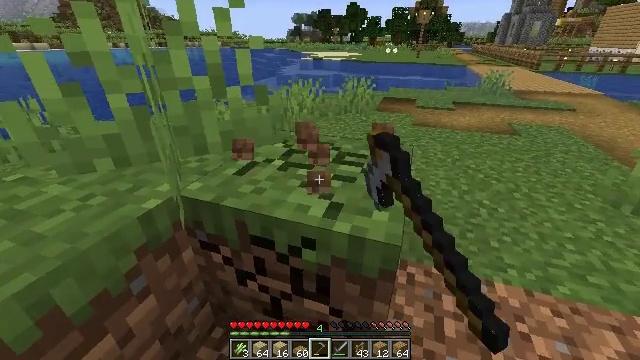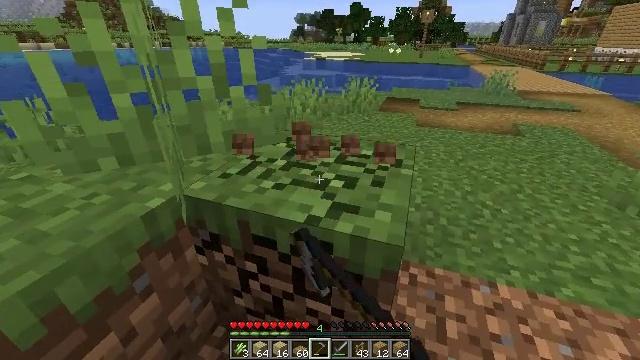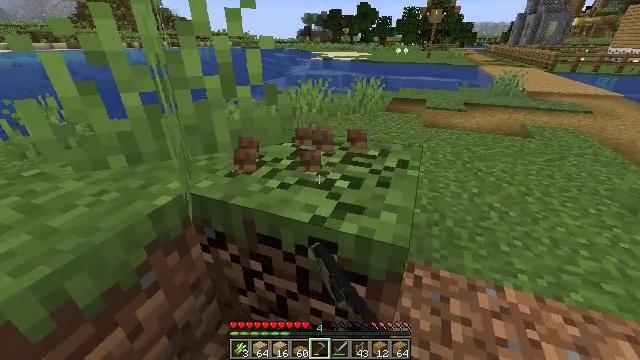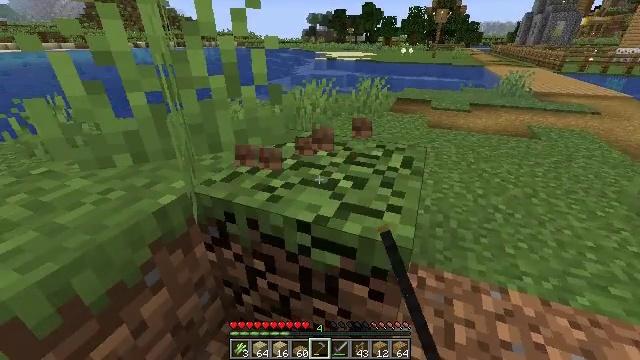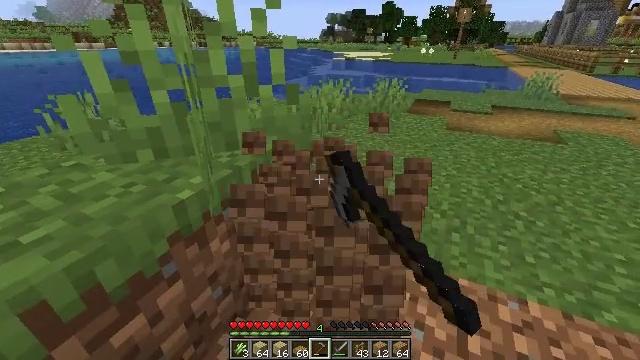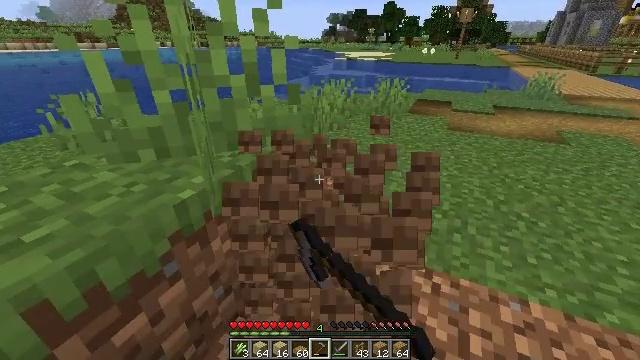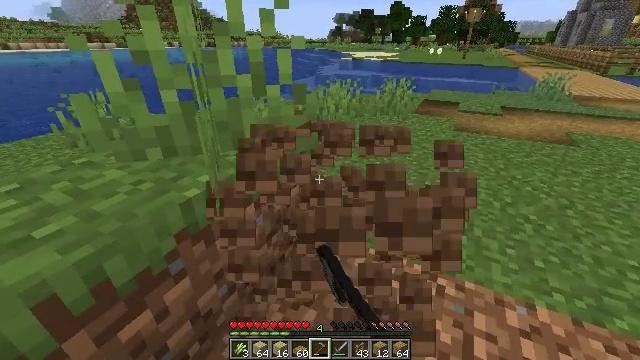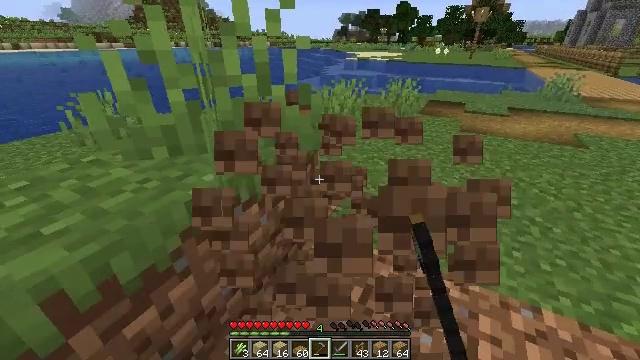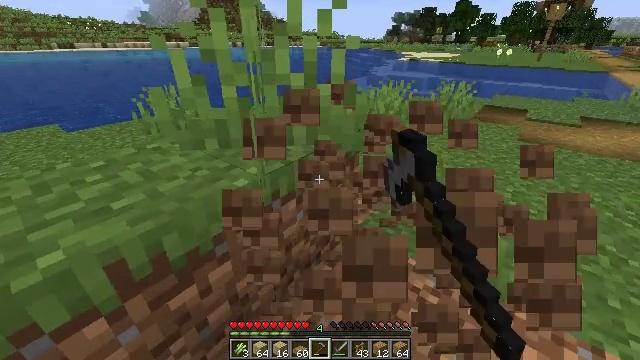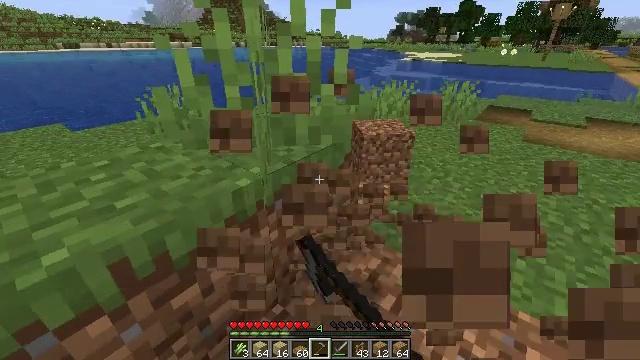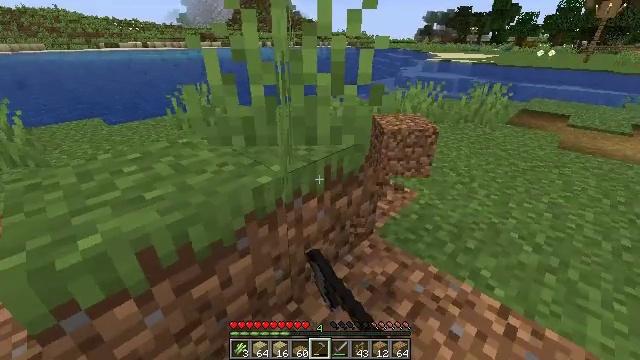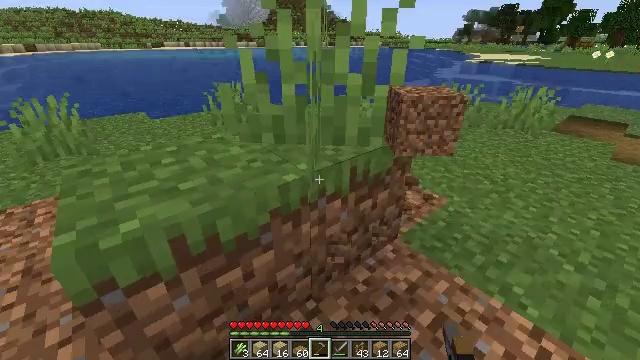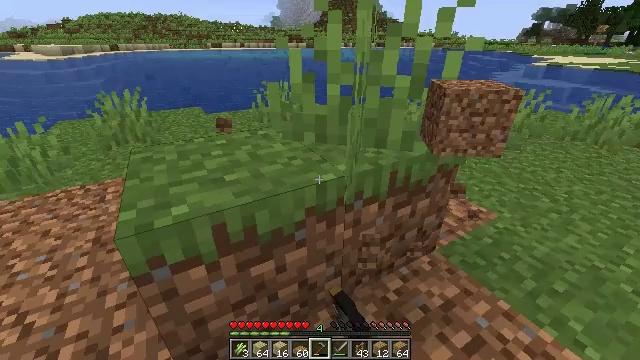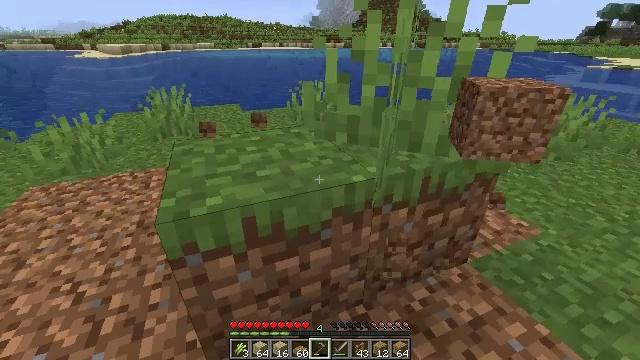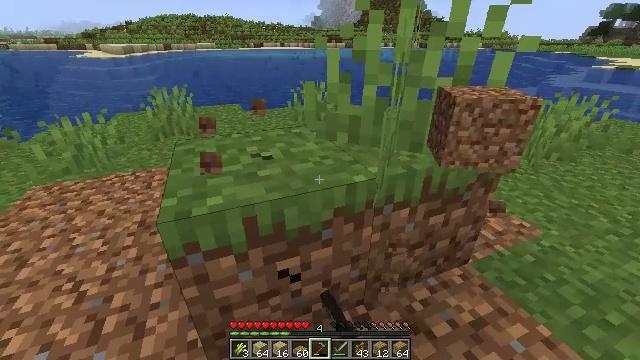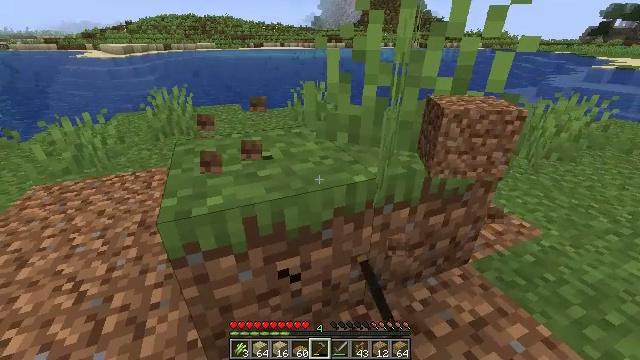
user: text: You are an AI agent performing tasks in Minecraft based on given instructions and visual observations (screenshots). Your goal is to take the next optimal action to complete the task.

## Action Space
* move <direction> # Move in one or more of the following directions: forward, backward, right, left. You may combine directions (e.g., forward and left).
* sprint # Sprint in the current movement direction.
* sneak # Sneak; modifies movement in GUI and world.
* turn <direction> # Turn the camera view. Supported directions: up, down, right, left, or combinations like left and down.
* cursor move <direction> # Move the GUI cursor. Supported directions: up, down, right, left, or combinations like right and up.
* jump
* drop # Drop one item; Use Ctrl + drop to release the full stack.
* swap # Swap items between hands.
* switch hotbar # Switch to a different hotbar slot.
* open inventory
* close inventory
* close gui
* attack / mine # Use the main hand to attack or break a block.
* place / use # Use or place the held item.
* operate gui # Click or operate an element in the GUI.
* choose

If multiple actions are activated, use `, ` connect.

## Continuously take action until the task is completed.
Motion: motion action
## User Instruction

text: Collect the grass block using a shovel.
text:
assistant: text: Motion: attack / mine
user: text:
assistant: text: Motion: turn left, attack / mine
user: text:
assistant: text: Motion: attack / mine
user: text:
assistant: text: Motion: turn left, attack / mine
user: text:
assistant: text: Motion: attack / mine
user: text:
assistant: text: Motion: turn left, attack / mine
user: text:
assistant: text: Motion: turn left, attack / mine
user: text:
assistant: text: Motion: turn left, attack / mine
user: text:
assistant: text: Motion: attack / mine
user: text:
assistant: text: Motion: turn left, attack / mine
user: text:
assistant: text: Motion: turn left, attack / mine
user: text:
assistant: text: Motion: turn left, attack / mine
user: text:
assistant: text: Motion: turn left, attack / mine
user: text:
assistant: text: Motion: attack / mine
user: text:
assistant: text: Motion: attack / mine
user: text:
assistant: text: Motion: attack / mine
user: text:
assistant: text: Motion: attack / mine
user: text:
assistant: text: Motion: attack / mine
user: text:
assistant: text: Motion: attack / mine
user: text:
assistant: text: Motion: attack / mine
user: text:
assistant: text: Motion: attack / mine
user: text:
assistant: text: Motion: attack / mine
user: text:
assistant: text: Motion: attack / mine
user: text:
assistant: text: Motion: attack / mine
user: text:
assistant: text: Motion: attack / mine
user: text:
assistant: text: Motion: attack / mine
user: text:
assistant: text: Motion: attack / mine
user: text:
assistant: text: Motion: attack / mine
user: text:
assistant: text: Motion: turn right, attack / mine
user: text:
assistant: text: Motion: attack / mine